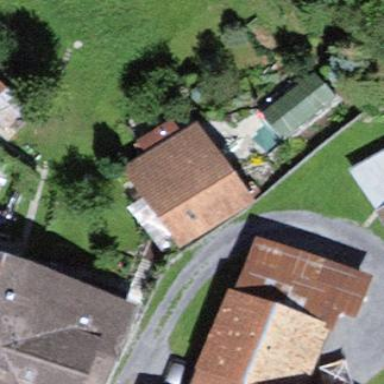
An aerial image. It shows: Shed.